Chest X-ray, PA view. Patient: 49 years old, sex F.
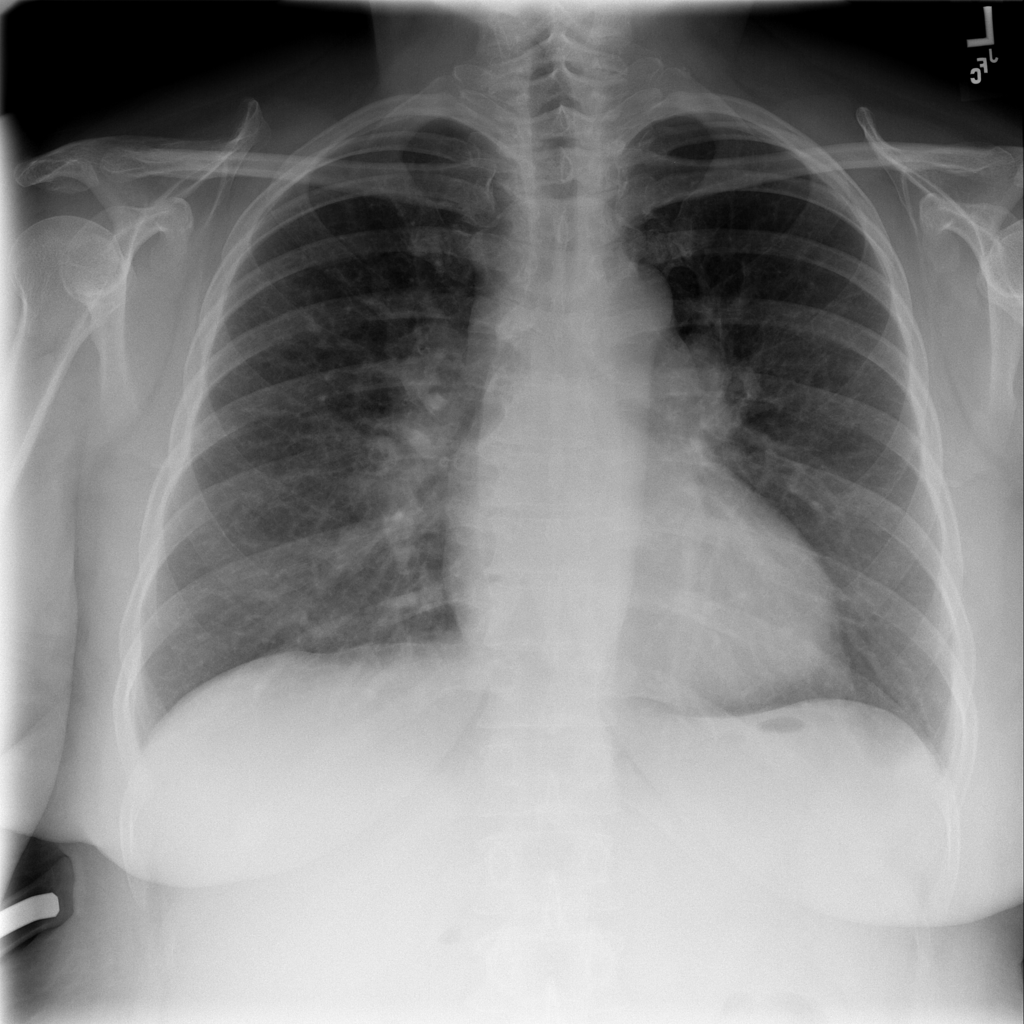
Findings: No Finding